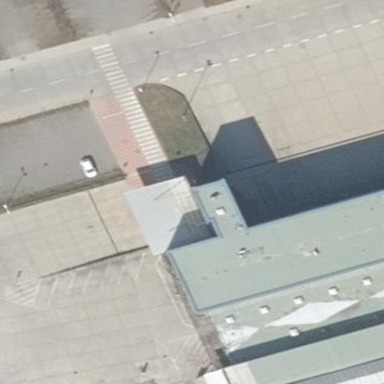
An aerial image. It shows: Parking area with surface.